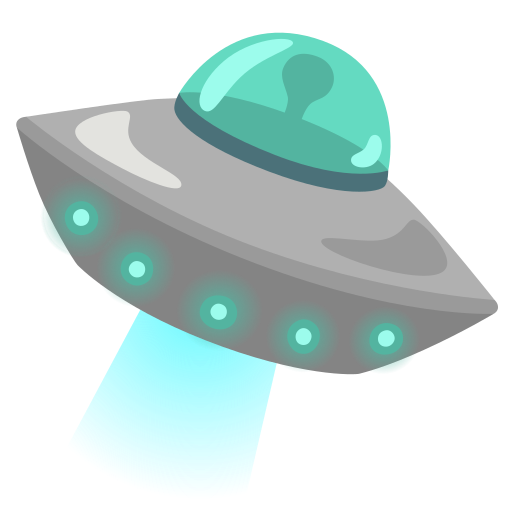
Emoji: 🛸